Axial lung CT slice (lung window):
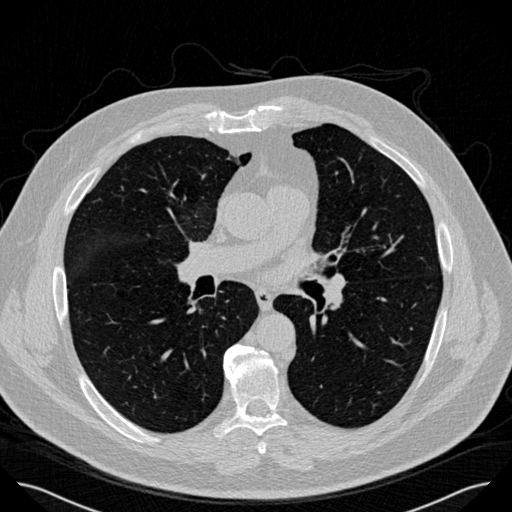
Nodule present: no